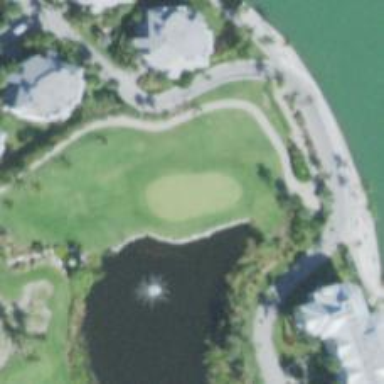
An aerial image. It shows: Golf hole.